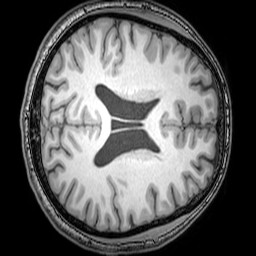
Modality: T1w
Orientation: axial
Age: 26
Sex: male
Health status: healthy
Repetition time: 0.081 s
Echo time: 0.037 s